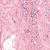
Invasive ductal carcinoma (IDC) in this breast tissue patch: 1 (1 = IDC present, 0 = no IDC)